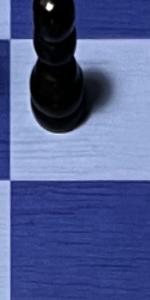
Label: Empty